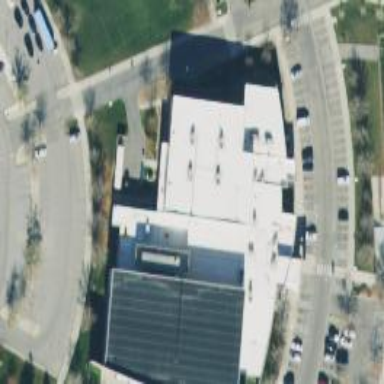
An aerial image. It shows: Sports centre building.